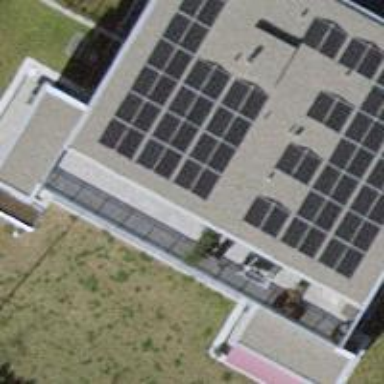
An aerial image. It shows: Solar power generator using photovoltaic method with solar photovoltaic panel types.